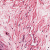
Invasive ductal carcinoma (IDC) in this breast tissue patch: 0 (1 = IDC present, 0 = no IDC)